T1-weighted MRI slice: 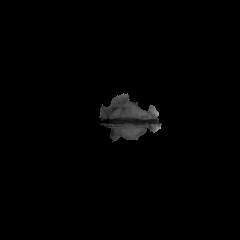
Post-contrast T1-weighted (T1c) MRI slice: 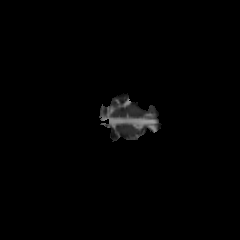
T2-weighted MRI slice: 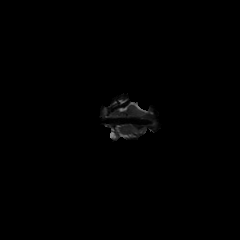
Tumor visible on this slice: no